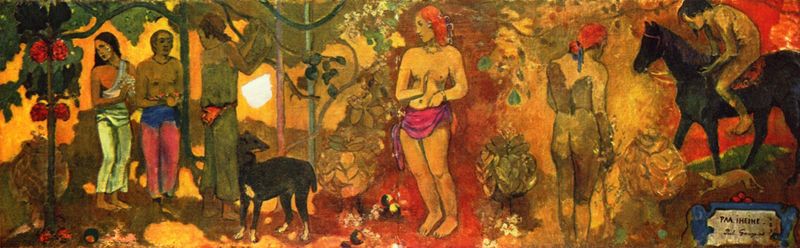
Titel: Faa Iheihe
Künstler: Paul Gauguin
Standort: London
Institution: Tate Gallery
Schlagwörter: akt, baum, blau, blätter, dunkel, gemälde, gruppe, laub, lendenschurz, mann, nackt, nackter, schatten, weiß, akte, bäume, frauen, gelb, grün, landschaft, menschen, ocker, äste, blumen, braun, brust, frau, grau, hell, licht, männer, orange, rücken, schwarz, blick, blüten, hund, hunde, obst, rot, tier, tiere, beige, expressionismus, fest, arm, kleidung, signatur, öl, natur, stamm, zweige, flach, sonne, figur, gewänder, paar, pflanzen, rosa, wald, pferd, reiter, frucht, früchte, ranken, rappe, sattel, brüste, farbig, füße, hintern, rückenansicht, schrift, sommer, kauern, stab, farben, flächen, lila, violett, oliv, figuren, stämme, duktus, inschrift, streifen, nackte, junge, oberkörper, collage, gauguin, panorama, pink, nacktheit, paradies, südsee, schild, mond, orient, zweig, paul, hinten, barfuß, beeren, titel, fleck, fries, rote haare, üppig, gaugin, eden, vorderansicht, lianen, lokalfarben, rappen, breit, schüchtern, perd, stämmchen, szenen, ziege, banane, lurch, fruchtbarkeit, buchsbaum, paul gauguin, geduckt, zyklus, tahiti, schlingpflanzen, titten, montage, männner, tropen, eingeborene, haiti, kontrastreich, naturverbunden, zusammenstellung, wiesel, iheine, insulaner, fotze, rückensanisch, farbenintensiv